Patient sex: M
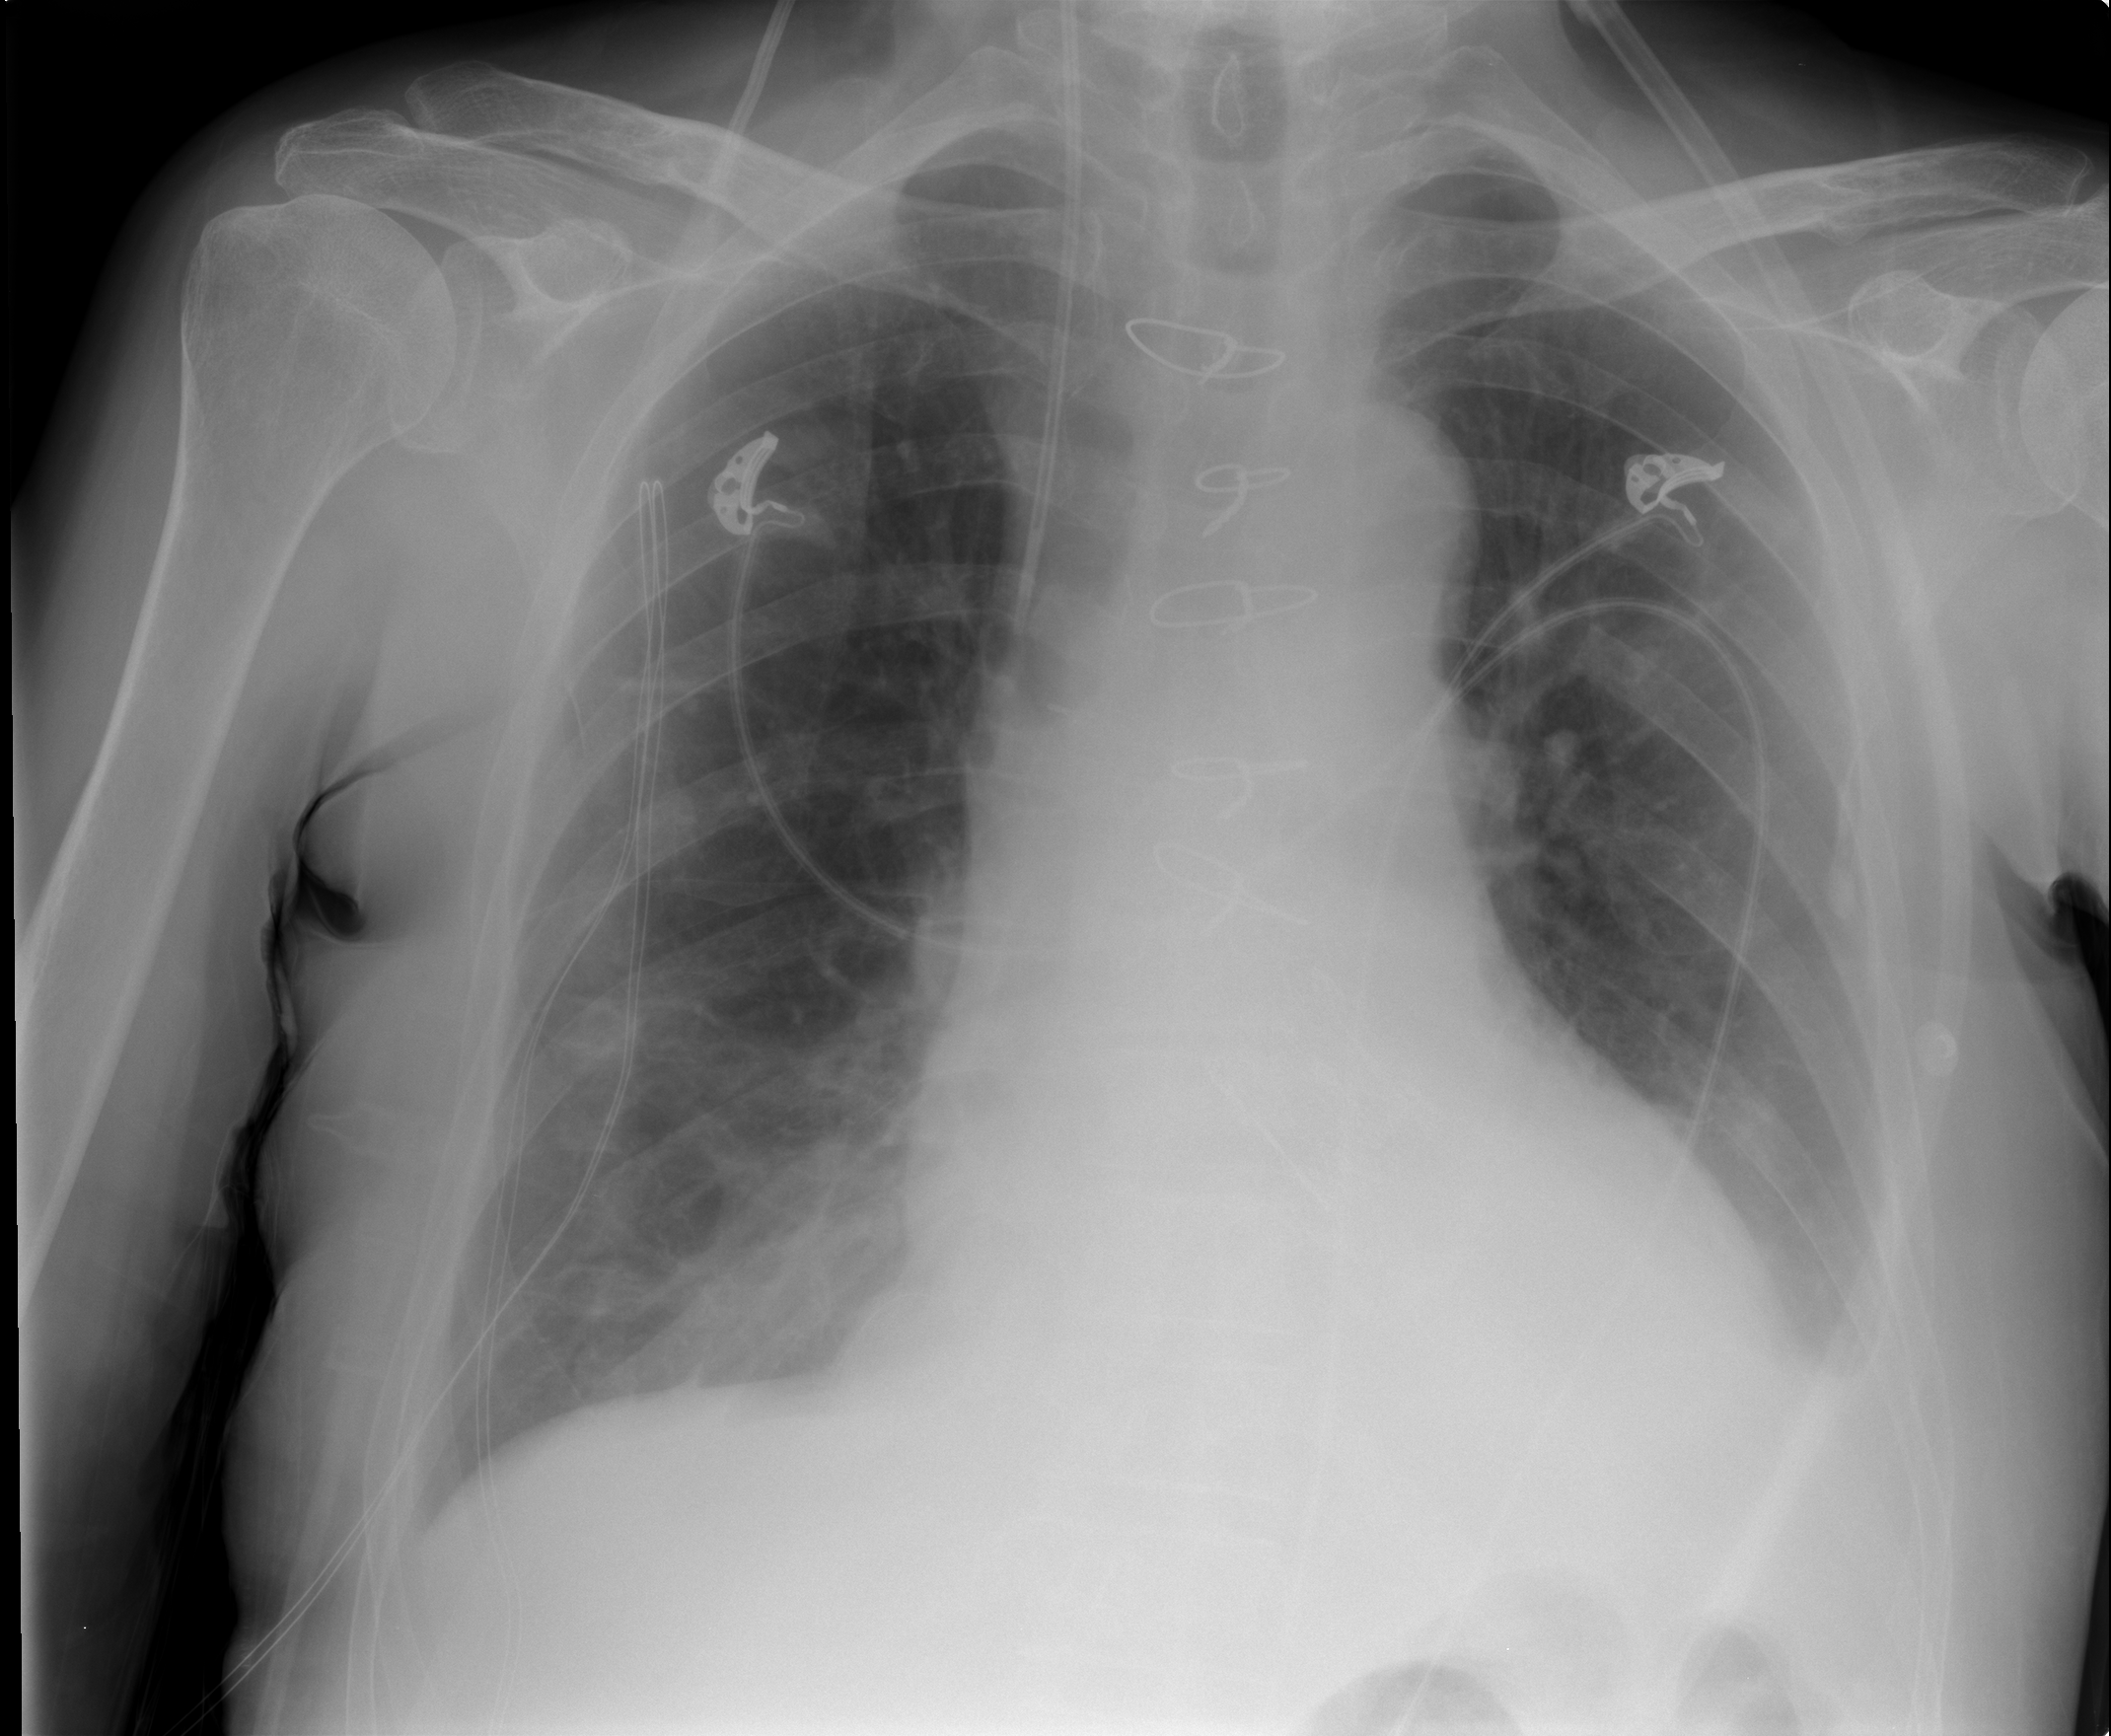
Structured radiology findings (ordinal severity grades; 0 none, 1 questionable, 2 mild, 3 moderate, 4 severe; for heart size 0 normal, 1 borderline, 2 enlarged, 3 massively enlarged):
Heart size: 2
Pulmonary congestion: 0
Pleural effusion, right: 0
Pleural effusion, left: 2
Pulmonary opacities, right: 0
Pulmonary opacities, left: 0
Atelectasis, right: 0
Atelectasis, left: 1